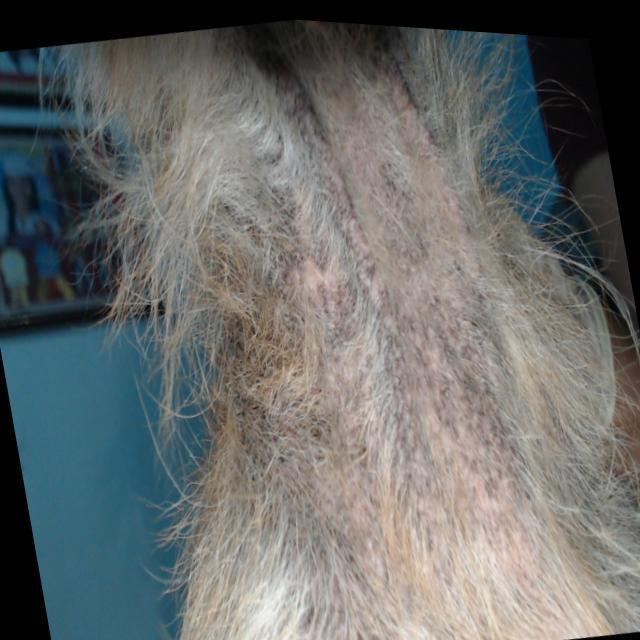
Canine demodicosis (Demodex mange) — caused by Demodex canis mites. Presents with alopecia, follicular papules, pustules, and comedones. Often localized on face and forelimbs.